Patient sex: M
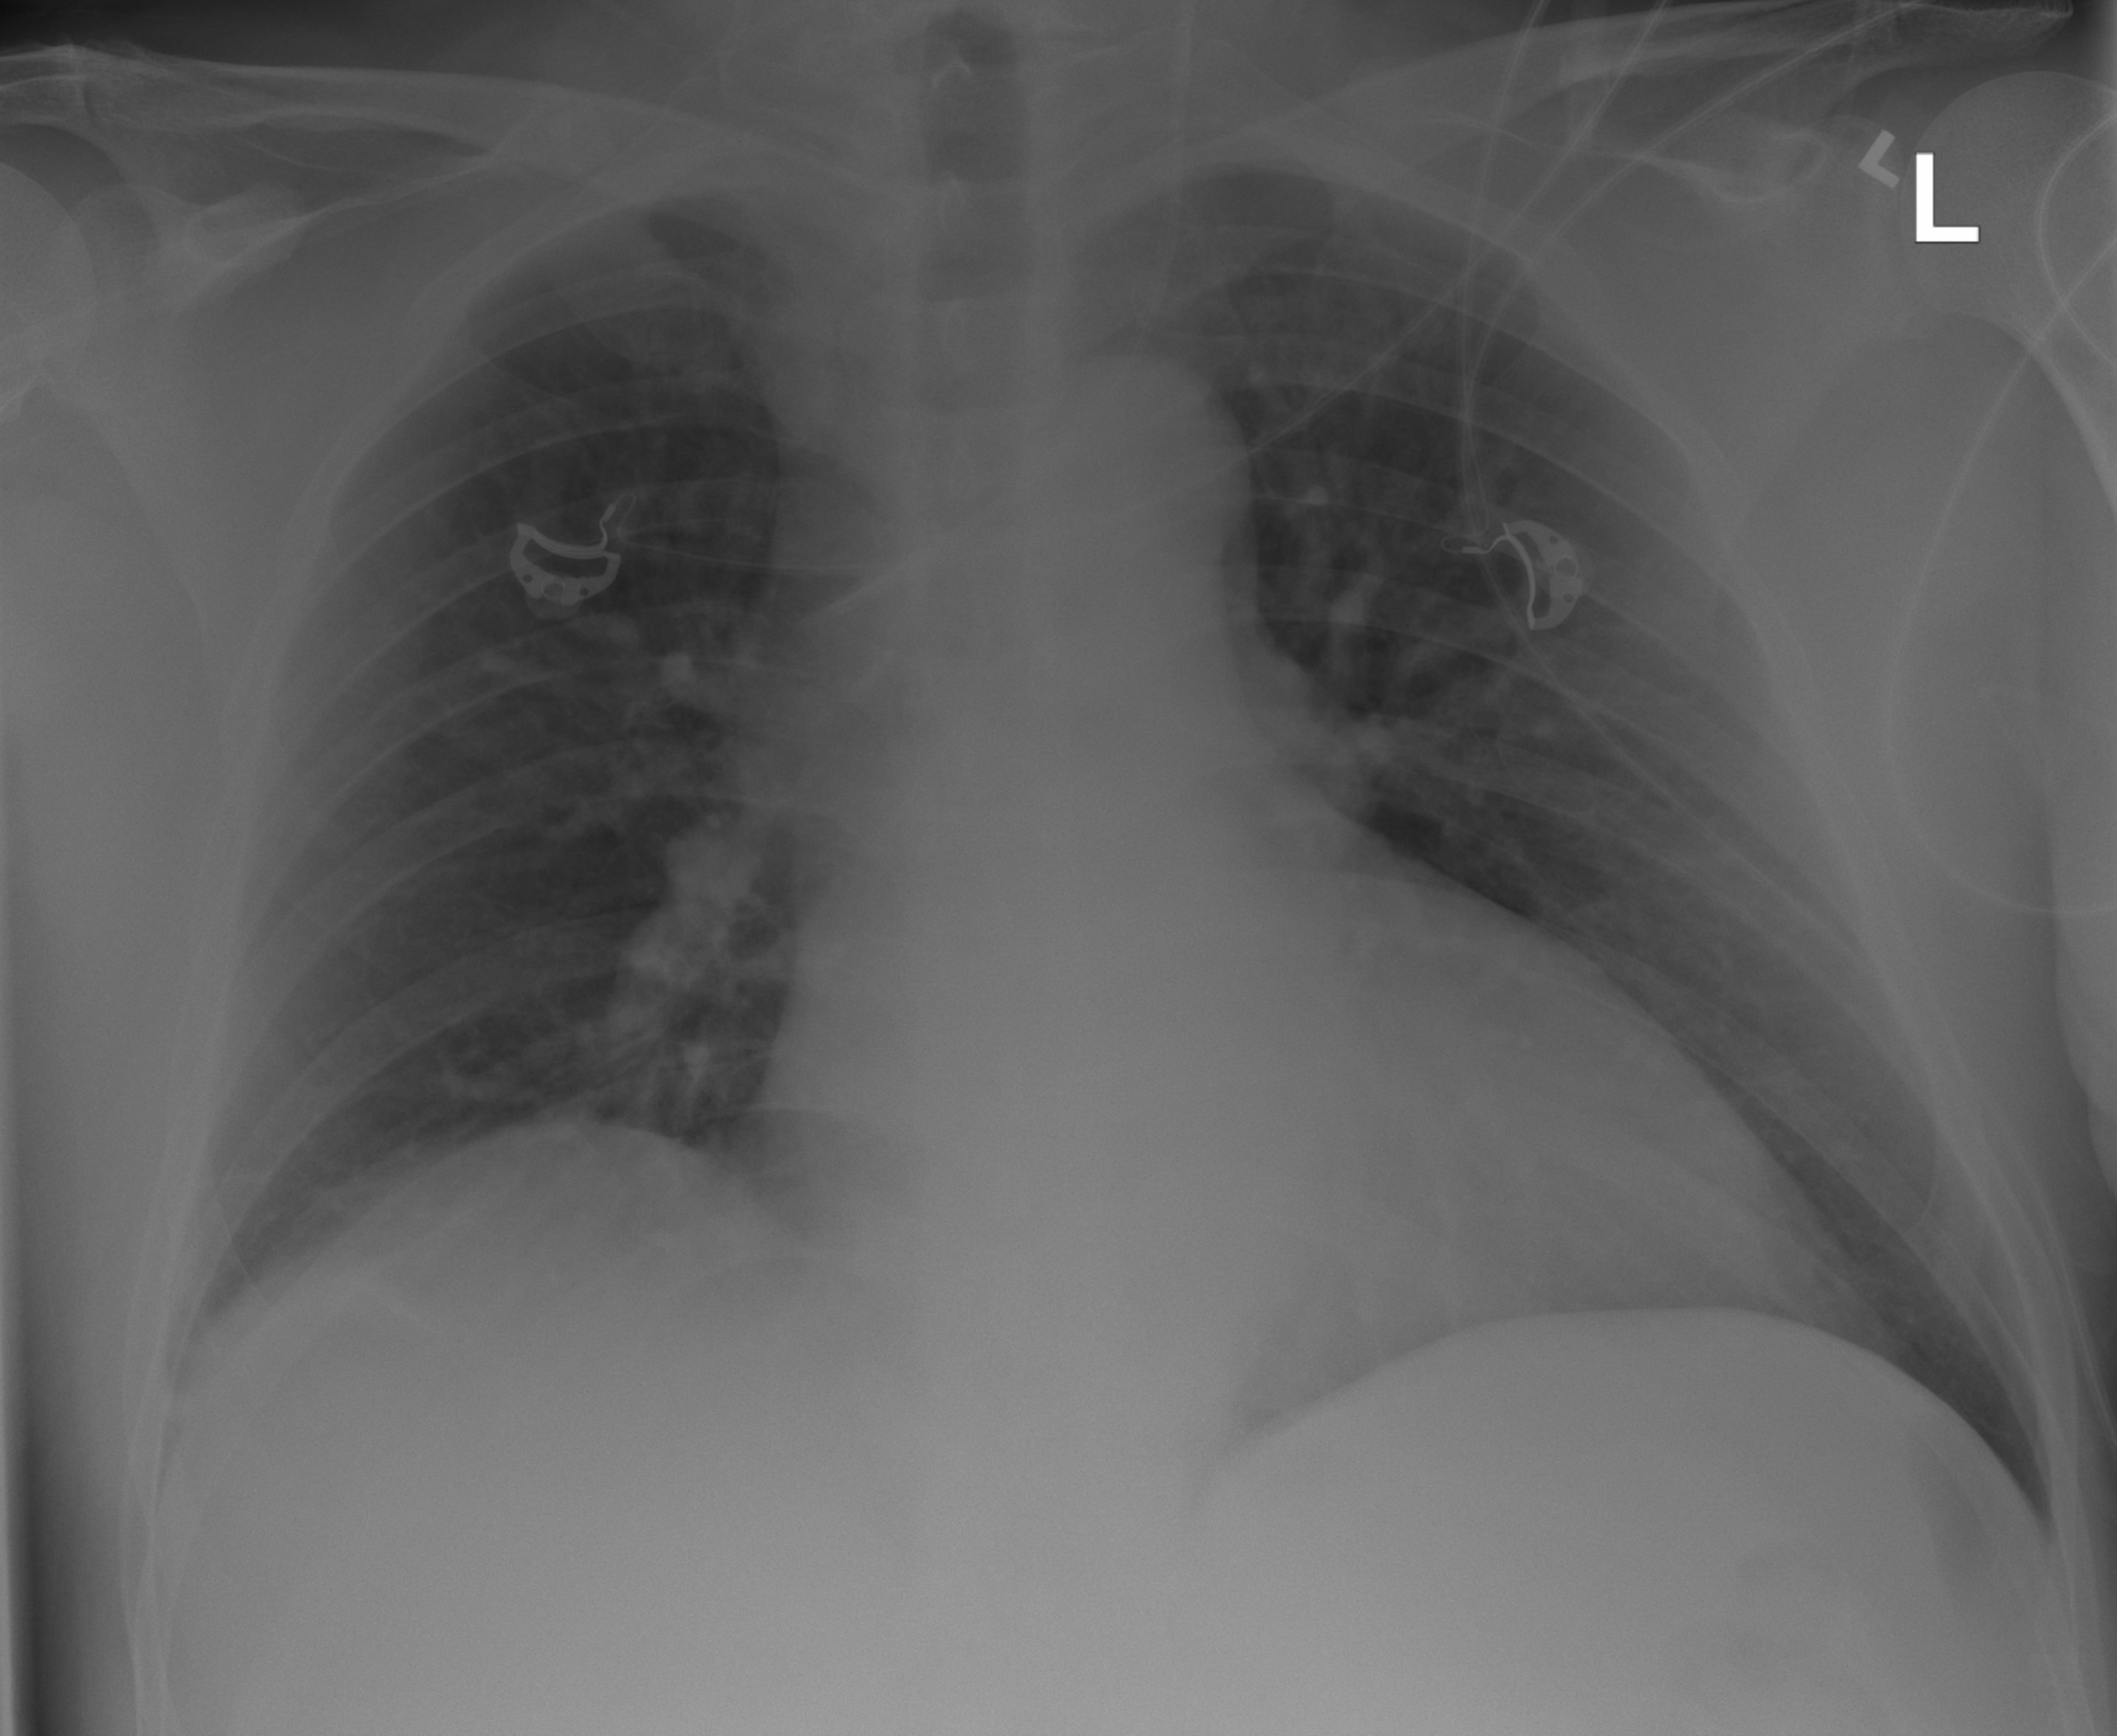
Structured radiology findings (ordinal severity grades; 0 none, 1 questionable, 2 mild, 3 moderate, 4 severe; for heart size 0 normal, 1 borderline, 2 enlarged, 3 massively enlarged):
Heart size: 2
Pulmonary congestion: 1
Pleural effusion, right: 1
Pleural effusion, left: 0
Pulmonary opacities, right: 0
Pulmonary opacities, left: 0
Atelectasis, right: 0
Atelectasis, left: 0